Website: slack
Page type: billing-address
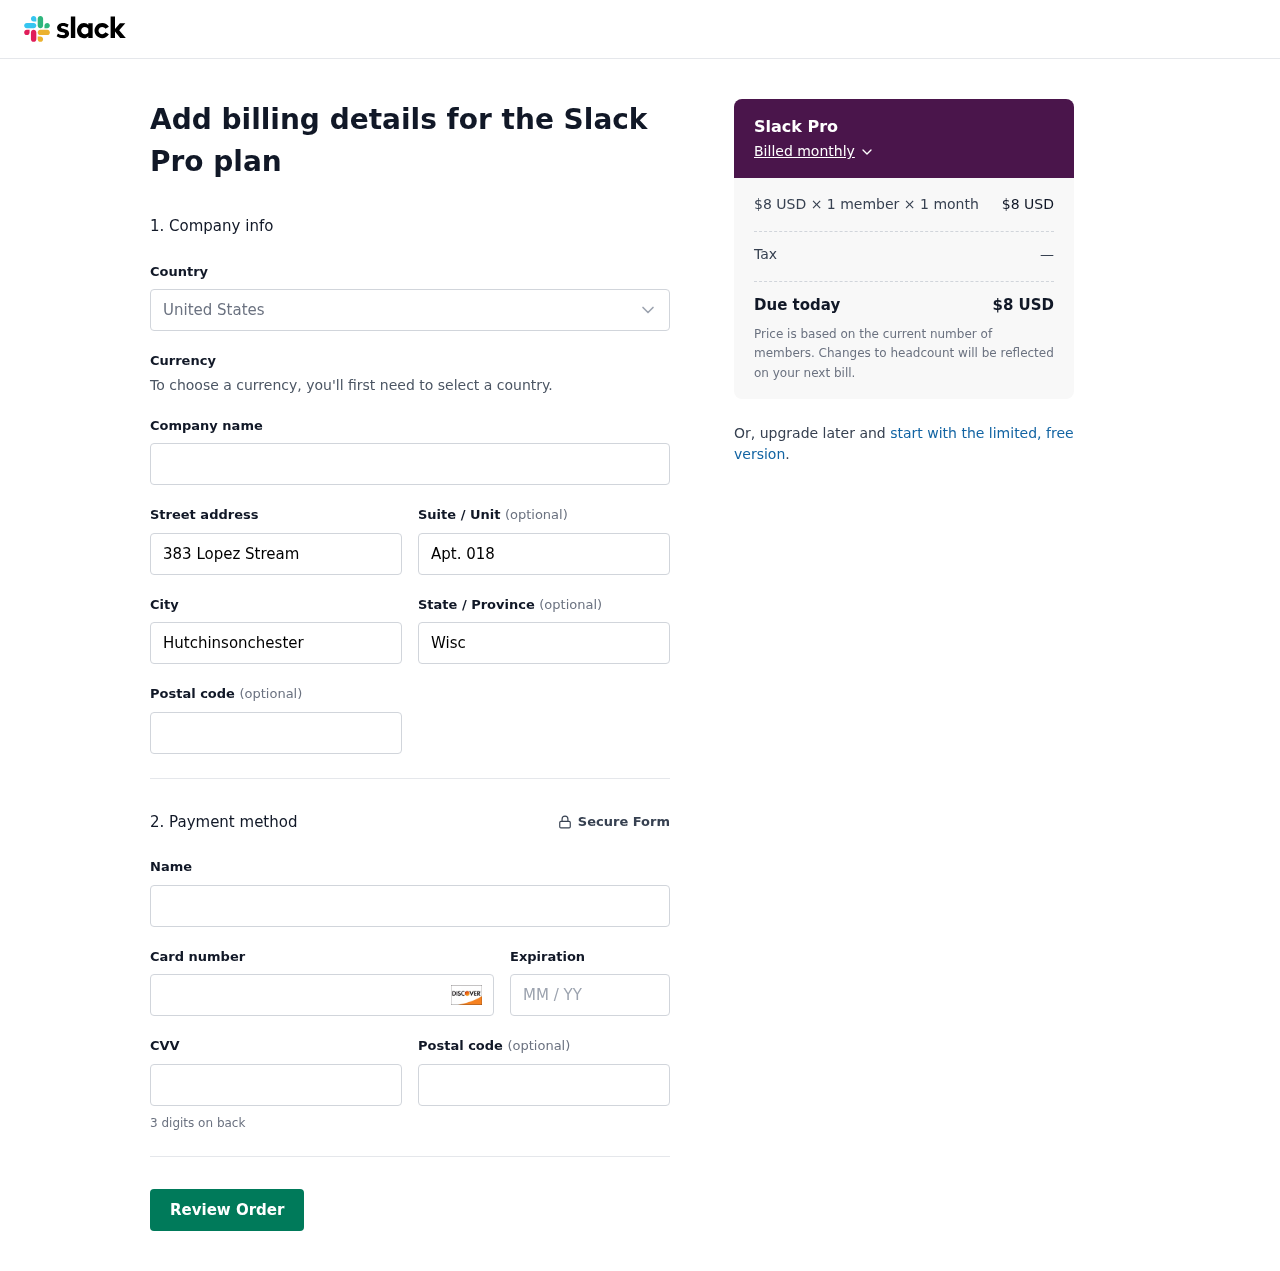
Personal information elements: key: PII_CARD_CVV
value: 365
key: PII_CARD_EXPIRY
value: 09/28
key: PII_CARD_NUMBER
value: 6515 7038 9940 2287
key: PII_CITY
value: Hutchinsonchester
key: PII_COUNTRY
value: United States
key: PII_FULLNAME
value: Judy Nelson
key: PII_POSTCODE
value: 92618
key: PII_POSTCODE2
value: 45019
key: PII_STATE
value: Wisconsin
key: PII_STREET
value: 383 Lopez Stream
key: PII_STREET2
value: Apt. 018
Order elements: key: ORDER_PLAN_PRICE
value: $8 USD
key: ORDER_NUM_MEMBERS
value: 1 member
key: ORDER_NUM_MONTHS
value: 1 month
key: ORDER_SUBTOTAL
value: $8 USD
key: ORDER_TAX
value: —
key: ORDER_TOTAL
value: $8 USD